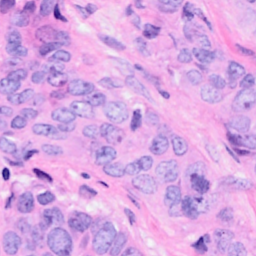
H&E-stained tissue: Breast